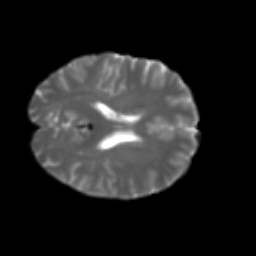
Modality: T2w
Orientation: axial
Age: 28
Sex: female
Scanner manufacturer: ge
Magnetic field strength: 3 T
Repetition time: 7.8 s
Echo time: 0.0606 s